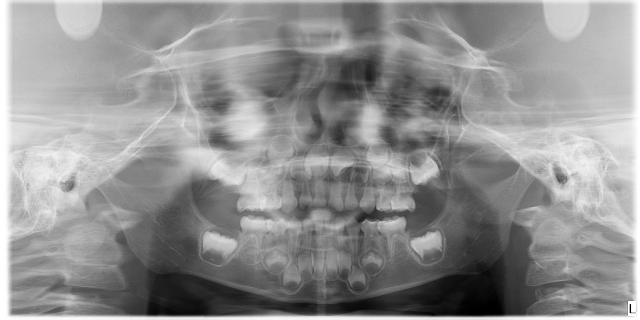
adult